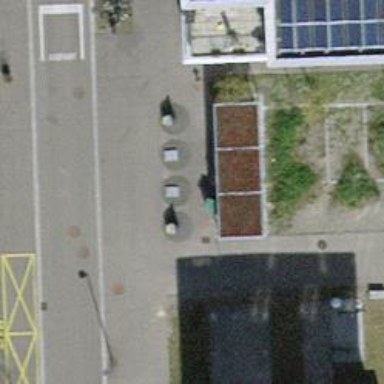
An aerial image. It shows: Recycling container for green and garden waste at amenity.